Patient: sex M, age 46
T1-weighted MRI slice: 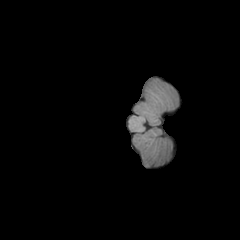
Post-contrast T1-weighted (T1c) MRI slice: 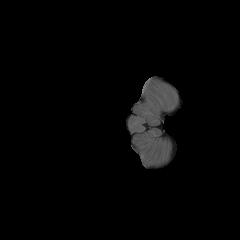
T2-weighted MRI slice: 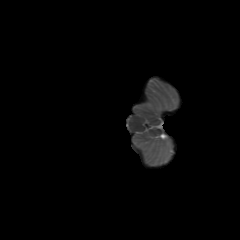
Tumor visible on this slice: no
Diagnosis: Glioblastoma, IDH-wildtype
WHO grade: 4